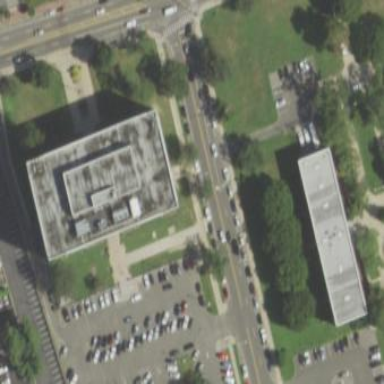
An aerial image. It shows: Government office building.